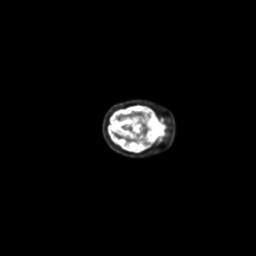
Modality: PET
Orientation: axial
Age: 41
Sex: male
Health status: ill